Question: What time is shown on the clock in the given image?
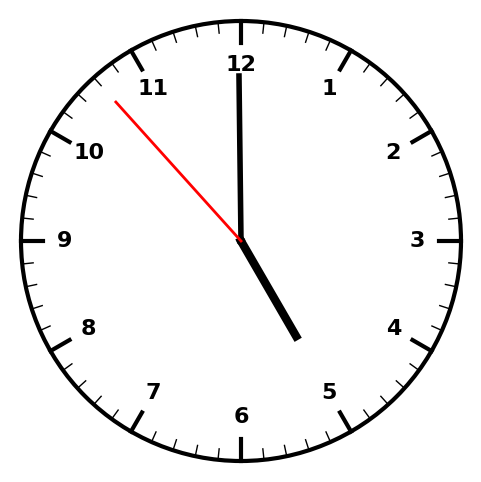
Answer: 04:59:53